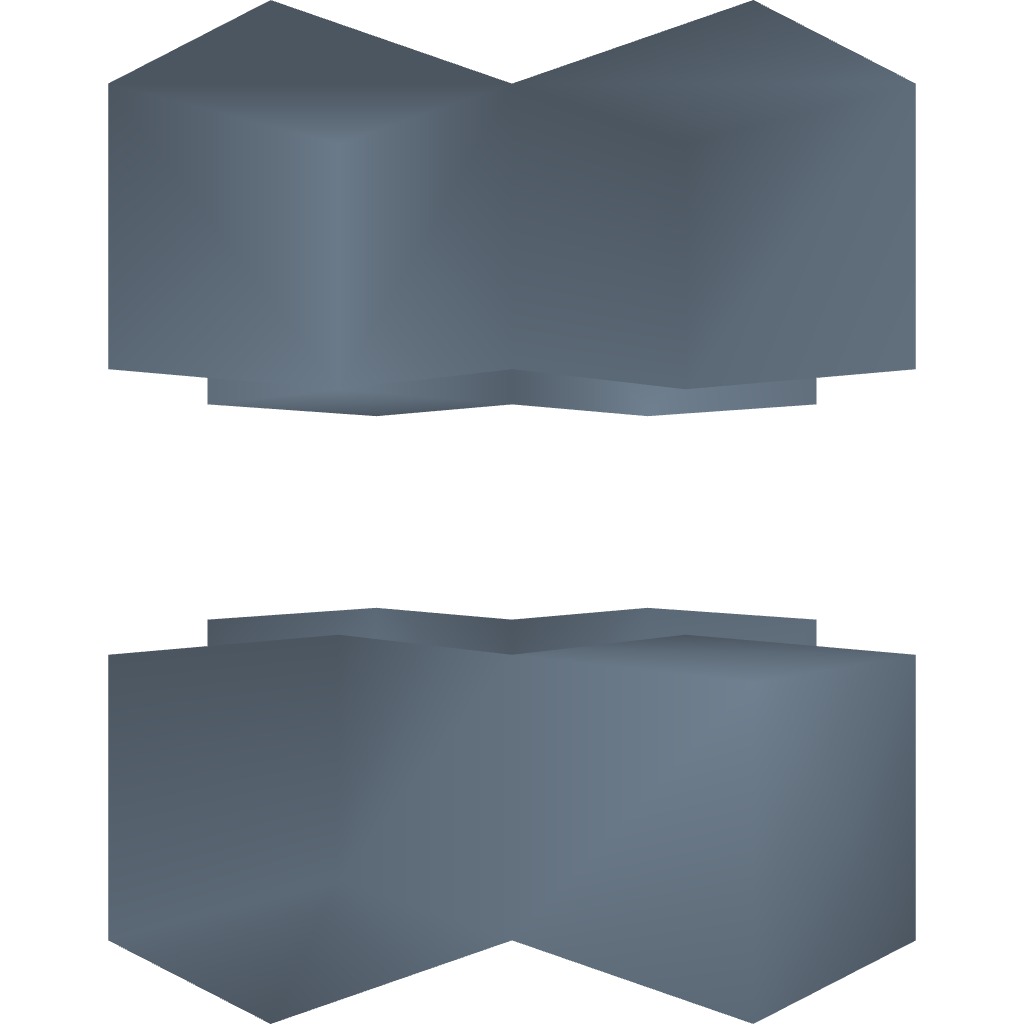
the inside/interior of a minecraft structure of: Night Activated Light